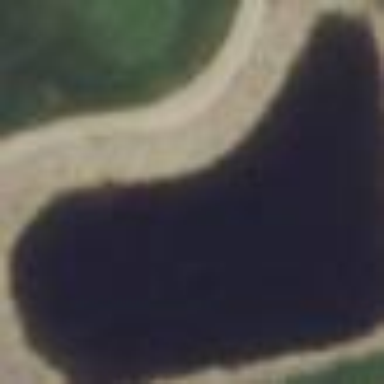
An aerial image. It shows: Water hazard on golf course. The hazard is natural water feature.